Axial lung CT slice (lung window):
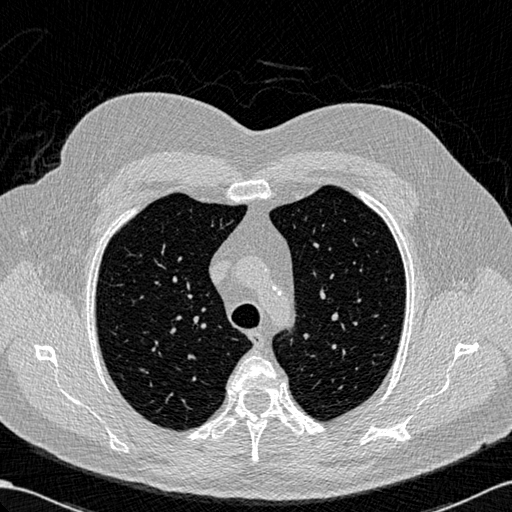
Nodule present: no